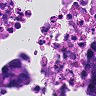
Metastatic tissue present: yes